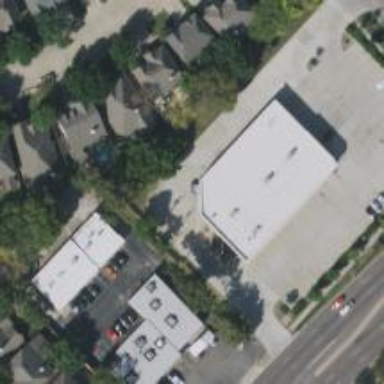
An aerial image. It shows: Retail building.